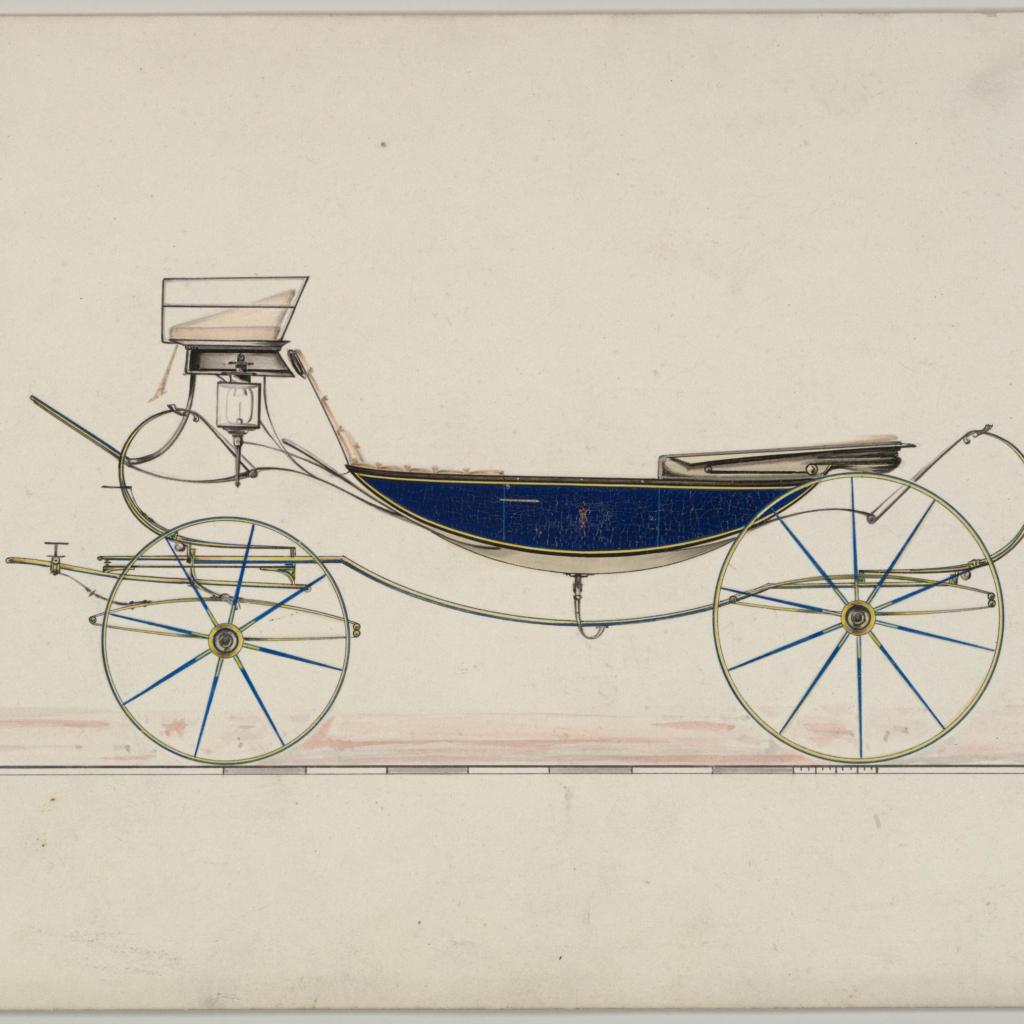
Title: Caleche (unnumbered)
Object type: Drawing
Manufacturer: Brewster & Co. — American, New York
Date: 1850–70
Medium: Pen and black ink, watercolor and gouache with gum arabic
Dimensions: sheet: 6 1/16 x 9 1/16 in. (15.4 x 23 cm)
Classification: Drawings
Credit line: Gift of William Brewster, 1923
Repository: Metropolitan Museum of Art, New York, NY